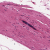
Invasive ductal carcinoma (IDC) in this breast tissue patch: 0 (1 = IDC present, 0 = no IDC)